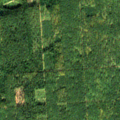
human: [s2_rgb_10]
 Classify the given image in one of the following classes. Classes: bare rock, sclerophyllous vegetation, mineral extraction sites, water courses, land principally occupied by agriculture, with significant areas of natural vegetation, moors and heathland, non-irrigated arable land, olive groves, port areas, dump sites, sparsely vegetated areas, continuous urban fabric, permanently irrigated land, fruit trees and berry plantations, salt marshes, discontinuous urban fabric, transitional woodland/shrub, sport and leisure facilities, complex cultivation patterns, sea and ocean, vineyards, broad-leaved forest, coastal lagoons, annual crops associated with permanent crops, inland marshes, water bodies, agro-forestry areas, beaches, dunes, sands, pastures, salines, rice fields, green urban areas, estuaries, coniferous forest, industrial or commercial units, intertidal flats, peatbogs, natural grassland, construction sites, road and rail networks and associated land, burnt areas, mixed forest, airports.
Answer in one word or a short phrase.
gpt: coniferous forest